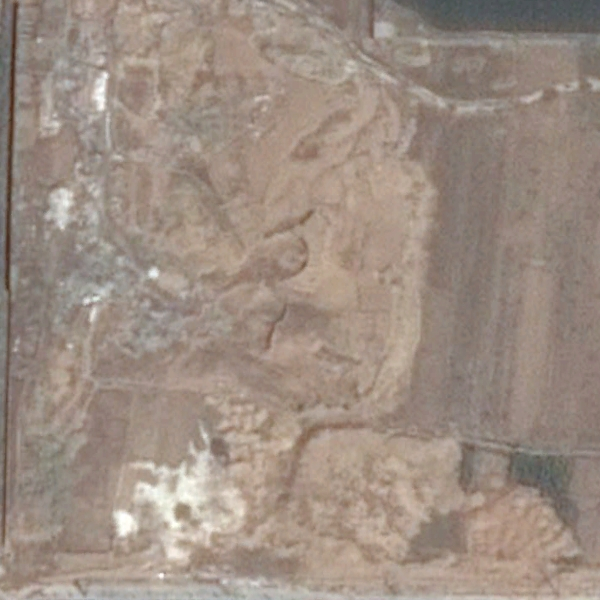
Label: BareLand